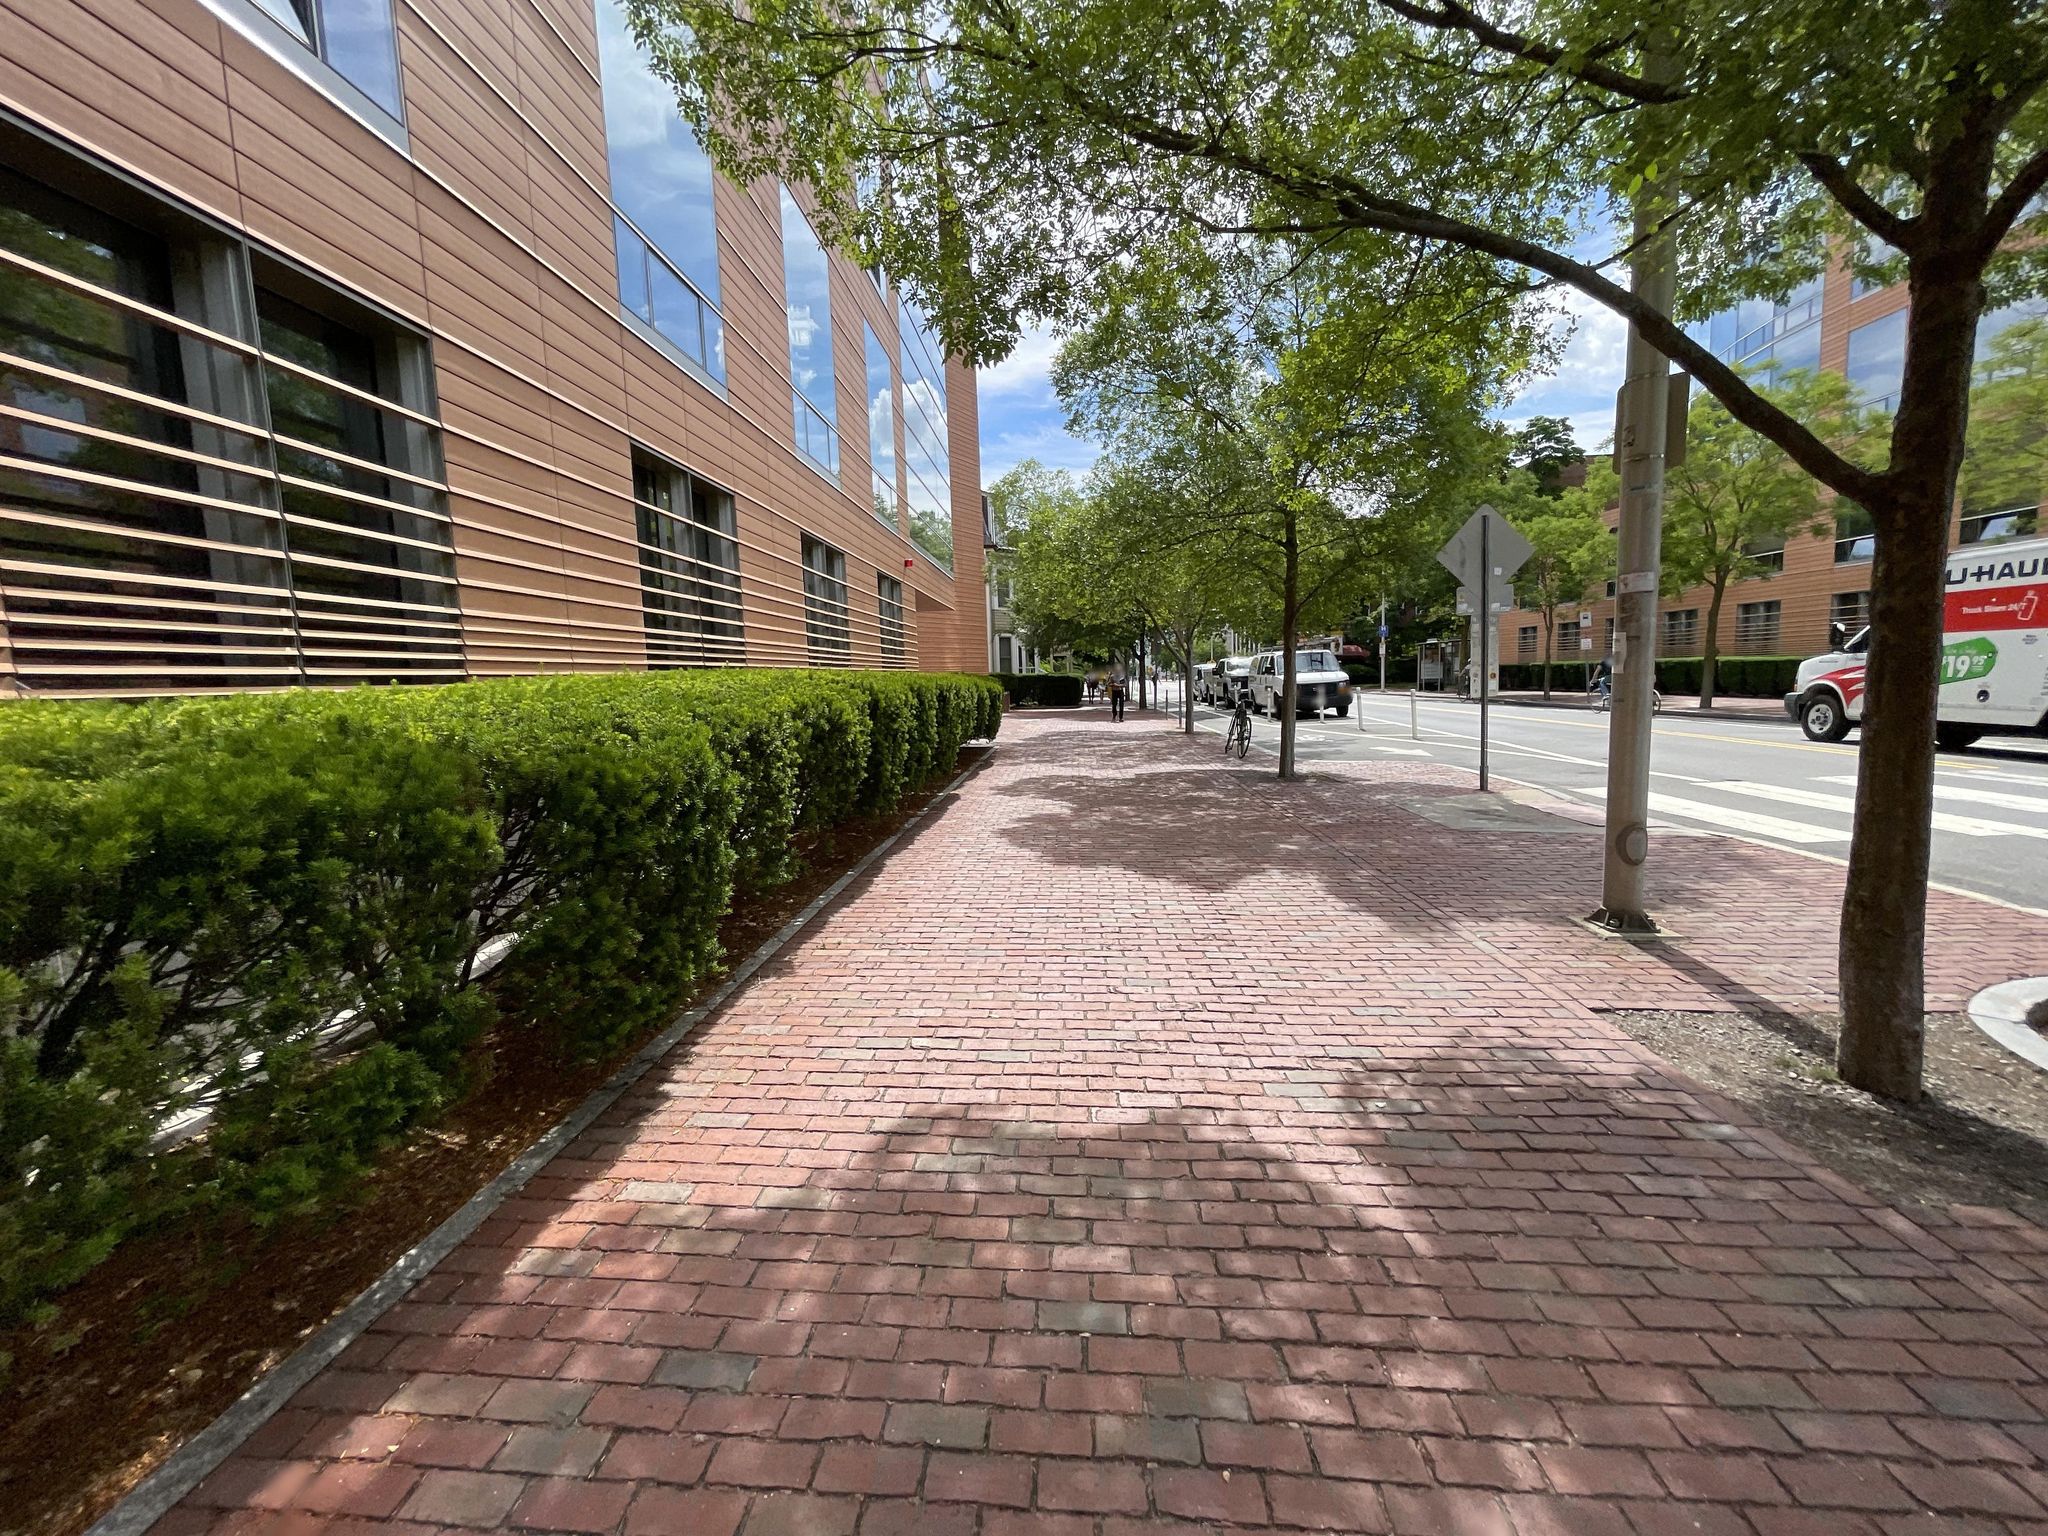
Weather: clear
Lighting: day
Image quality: good
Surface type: walking surface
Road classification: cycleway
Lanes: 3, 2
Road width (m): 21.3
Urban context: urban centre
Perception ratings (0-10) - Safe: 9.14, Lively: 9.4, Beautiful: 9.3, Boring: 2.02, Depressing: 1.08, Wealthy: 7.59